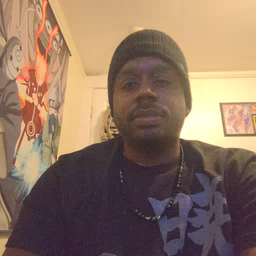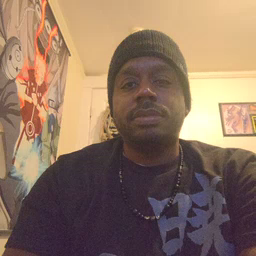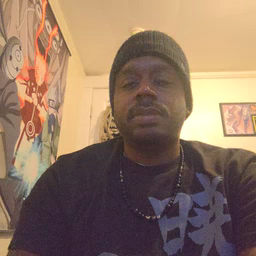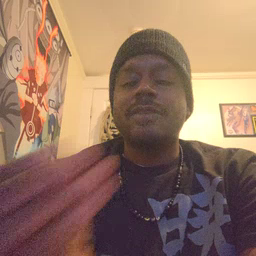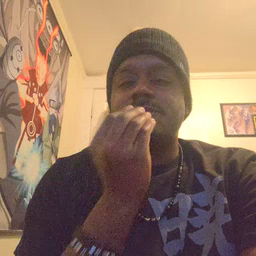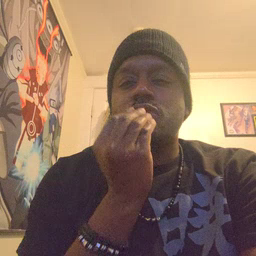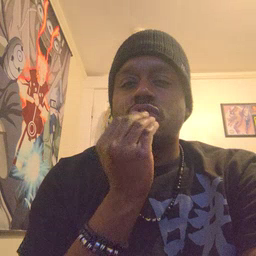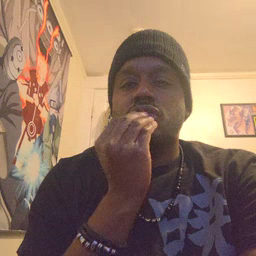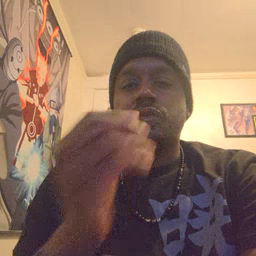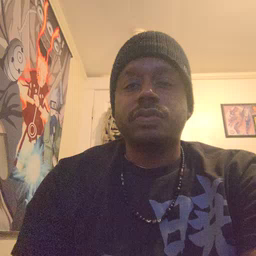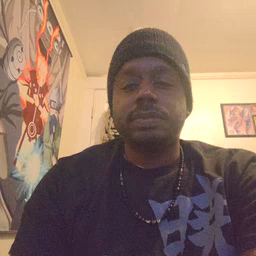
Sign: food